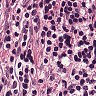
Metastatic tissue present: yes